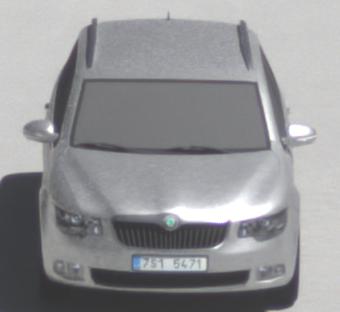
Make: Skoda
Model: Superb Combi 1.4 TSI
Detailed model: Superb (II) Combi
Model produced from: 2010/01
Model produced until: 2011/10
Doors: 5
Color: white
Road condition: dry road
Daytime: midday
Contrast: high contrast